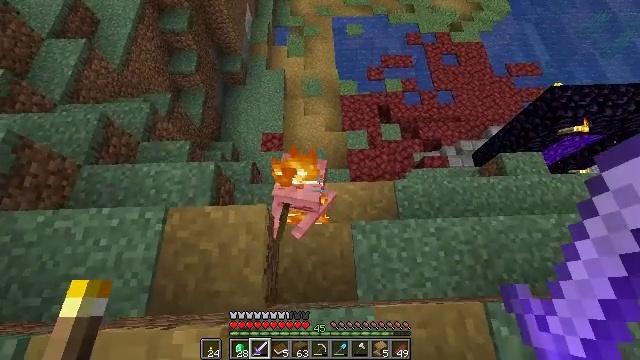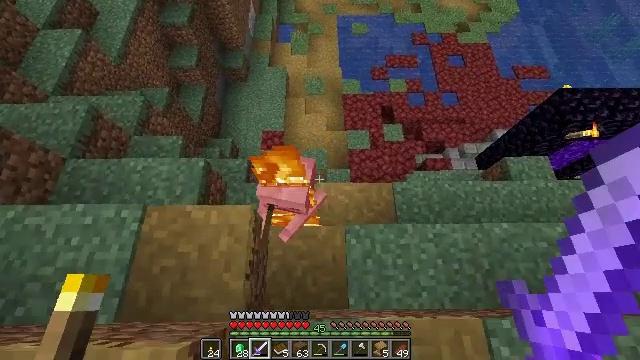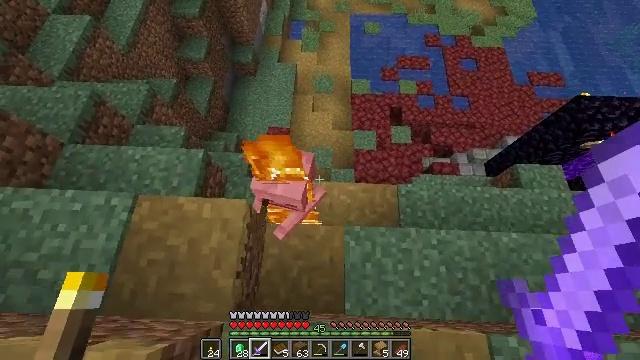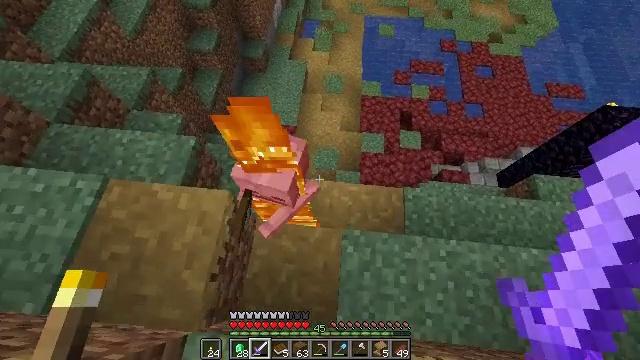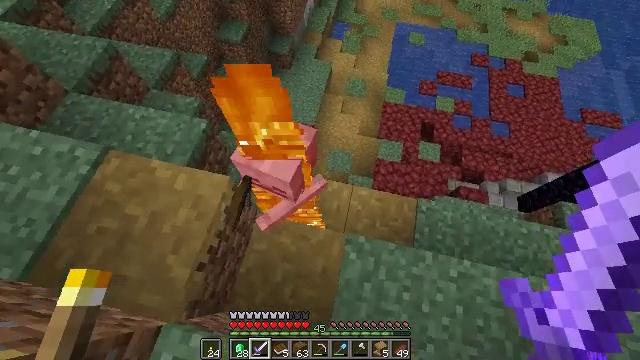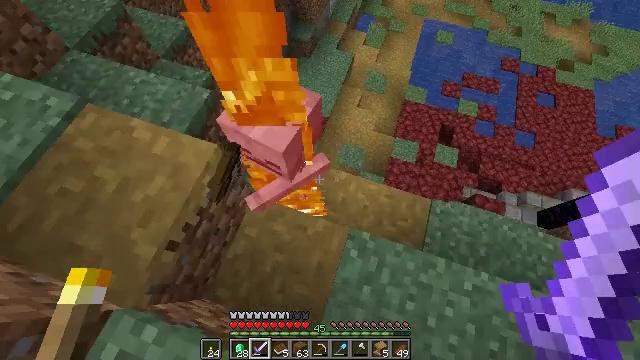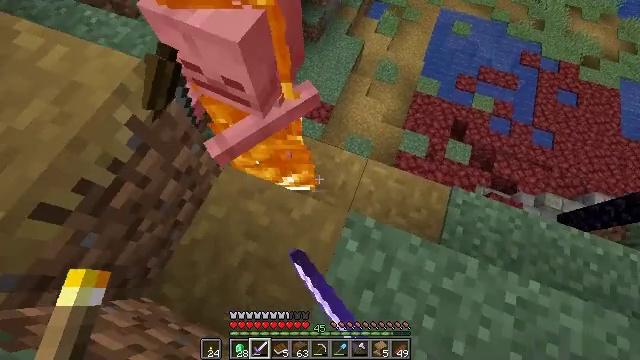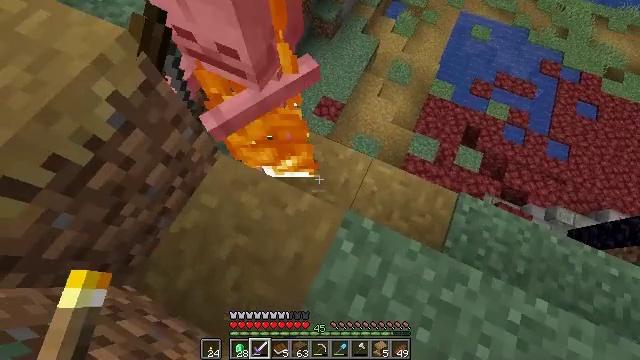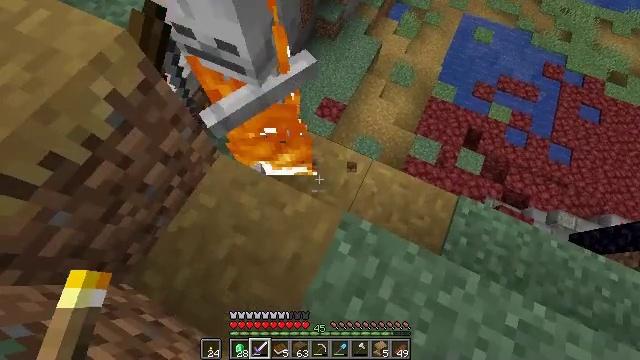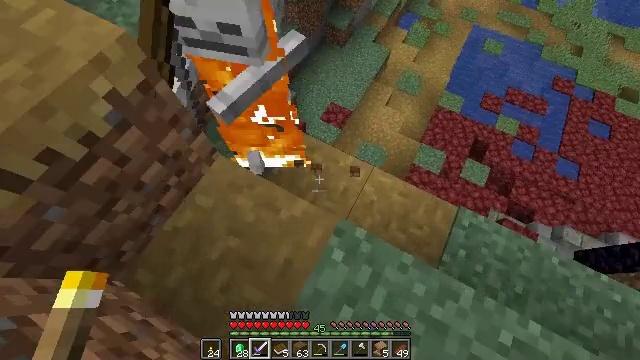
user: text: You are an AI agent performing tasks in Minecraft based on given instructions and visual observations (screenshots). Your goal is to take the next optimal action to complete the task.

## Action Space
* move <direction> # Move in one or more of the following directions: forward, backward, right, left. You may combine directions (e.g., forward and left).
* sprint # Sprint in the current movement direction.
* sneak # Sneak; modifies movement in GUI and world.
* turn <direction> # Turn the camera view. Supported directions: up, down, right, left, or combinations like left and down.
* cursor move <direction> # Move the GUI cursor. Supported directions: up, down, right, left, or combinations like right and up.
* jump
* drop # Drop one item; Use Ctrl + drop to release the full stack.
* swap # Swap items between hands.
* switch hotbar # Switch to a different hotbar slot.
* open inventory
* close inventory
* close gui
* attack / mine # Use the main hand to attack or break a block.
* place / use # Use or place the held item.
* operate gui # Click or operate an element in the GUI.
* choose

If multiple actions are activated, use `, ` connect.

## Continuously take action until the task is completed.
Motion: motion action
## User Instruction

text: Hunt the skeleton.
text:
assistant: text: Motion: turn left
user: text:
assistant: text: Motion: turn left
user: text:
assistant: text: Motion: turn left
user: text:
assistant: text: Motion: turn left
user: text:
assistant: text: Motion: turn left, attack / mine
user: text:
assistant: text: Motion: turn left, attack / mine
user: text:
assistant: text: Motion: turn left, attack / mine
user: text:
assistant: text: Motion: attack / mine
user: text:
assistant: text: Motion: turn left and up
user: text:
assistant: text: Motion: no_op